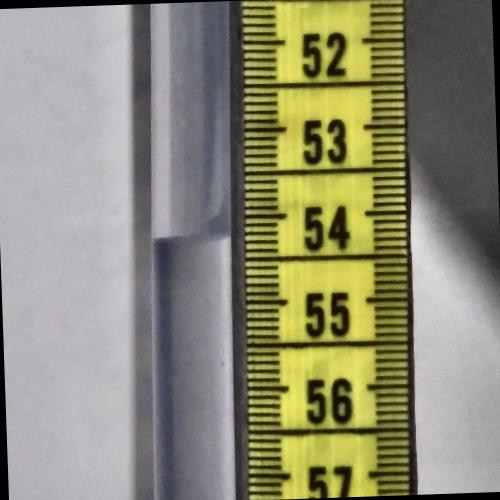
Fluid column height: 54.2 cm